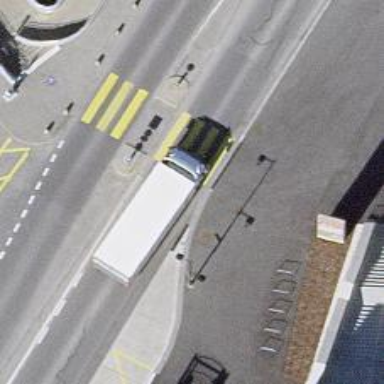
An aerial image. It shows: Uncontrolled crossing with central island on the road.